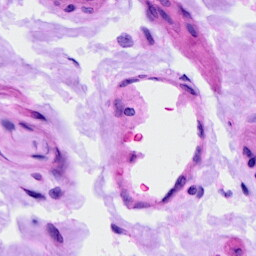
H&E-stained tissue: Ovarian